Question: Here is what my plot looks like

At the bottom of the plot has a dark black line, and below that there is a thick gray line.
Is there a way to remove these lines? And why are they there?
Here is a copy of my code for making this plot if that is helpful:
'''
abstract_bing %>%
ggplot(mapping = aes(x = url, y = sentiment)) +
geom_col(show.legend = FALSE, fill = "#bc4b51") + #, position = "dodge") +
geom_hline(aes(yintercept = 0)) +
labs(title = "", x = "", y = "") +
theme(text = element_text(color = "#000000"),
legend.position = "none",
panel.background = element_rect(fill = "#E2E2E2"),
panel.grid.minor = element_line(color = "#E2E2E2"),
panel.grid.major = element_line(color = "#F6F6F6"))
'''
Edit: Here is an example of what the data in the 'abstract_bing' df looks like:
There are 9957 rows total
'''
url negative positive sentiment
<chr> <dbl> <dbl> <dbl>
1 https://pubmed.ncbi.nlm.nih.gov/3382~ 0 5 5
2 https://pubmed.ncbi.nlm.nih.gov/3462~ 2 3 1
3 https://pubmed.ncbi.nlm.nih.gov/3469~ 2 7 5
4 https://pubmed.ncbi.nlm.nih.gov/3470~ 4 1 -3
5 https://pubmed.ncbi.nlm.nih.gov/3479~ 1 3 2
6 https://pubmed.ncbi.nlm.nih.gov/3485~ 7 3 -4
'''
Essentially I am using 'x = url' to have a bar for each unique 'url' that shows its respective 'sentiment' value.
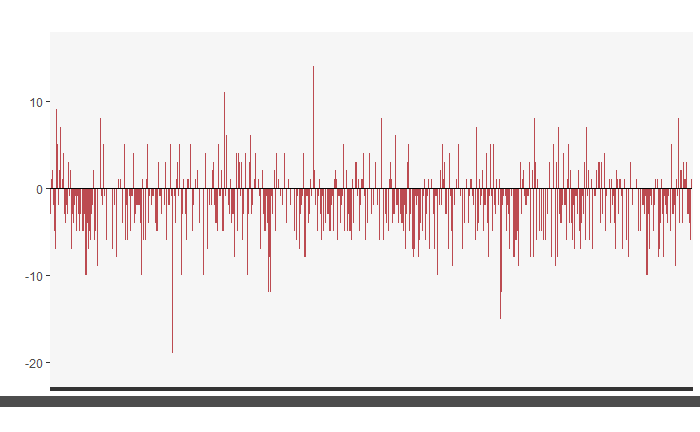
Answer: The lines where tick marks and labels, but because there where so many on top of each other, they appeared as lines. Removing both the x axis text, and the x axis ticks as shown below solved this issue.
'''
plot +
theme(
axis.text.x = element_blank(),
axis.ticks.x = element_blank()
)
'''